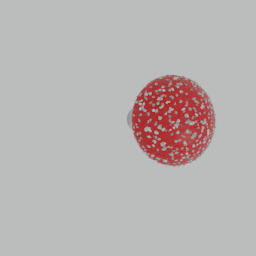
Label: nature